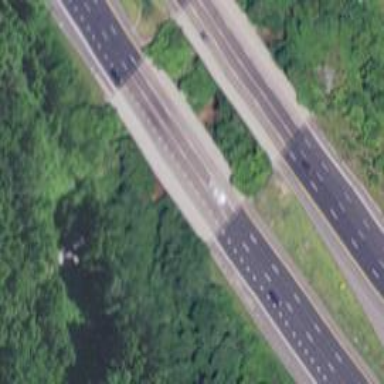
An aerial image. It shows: Bridge over motorway.